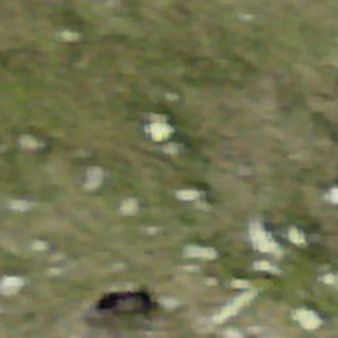
Label: other